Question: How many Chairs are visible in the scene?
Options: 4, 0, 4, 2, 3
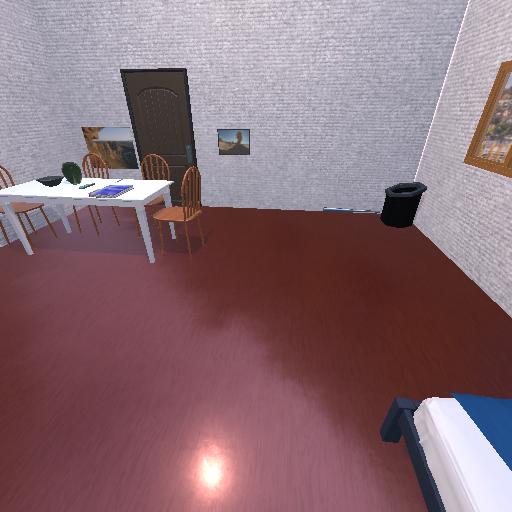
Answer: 4